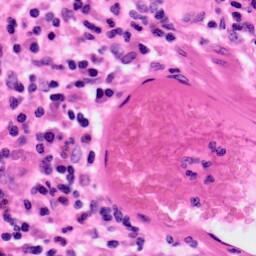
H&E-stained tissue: Colon